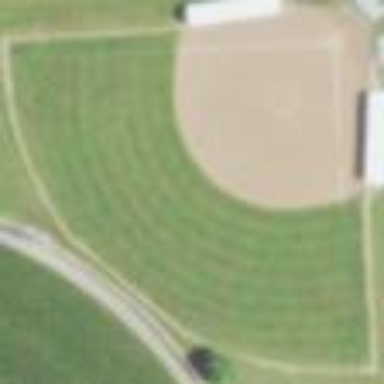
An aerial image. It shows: Baseball pitch for leisure land.